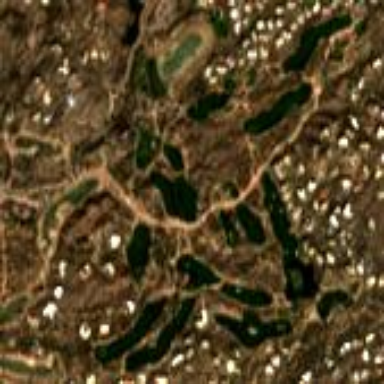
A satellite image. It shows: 18-hole golf course.